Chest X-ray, PA view. Patient: 62 years old, sex F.
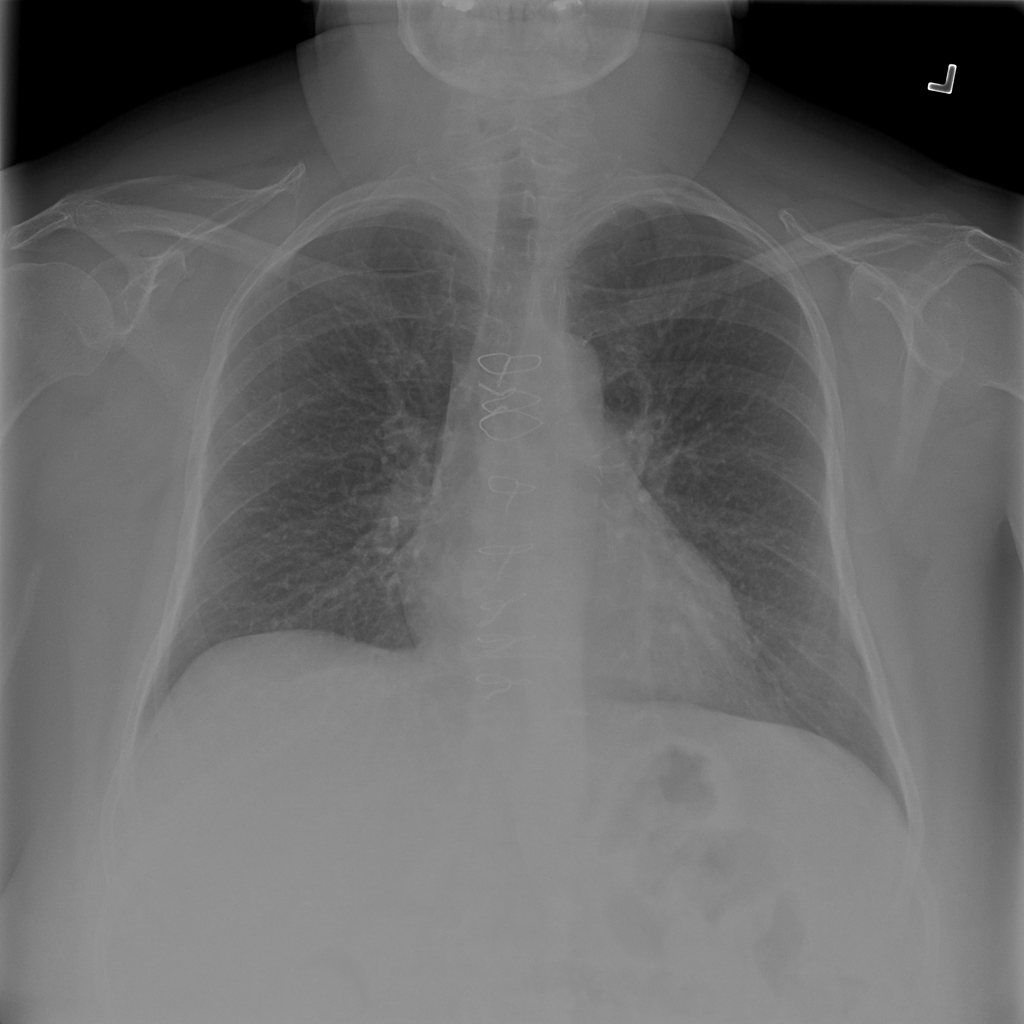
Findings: No Finding